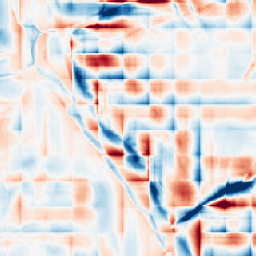
Category: wavelet
Decomposition family: wavelet_dwt
Decomposition parameters: wavelet: db2
level: 5
Upsampling method: nearest
Upsampling parameters: scale: 8
Upsampling scale: 8